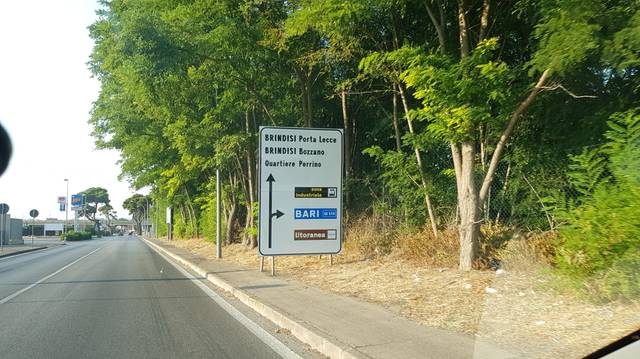
Region: Italy
Coordinates: 40.623, 17.949